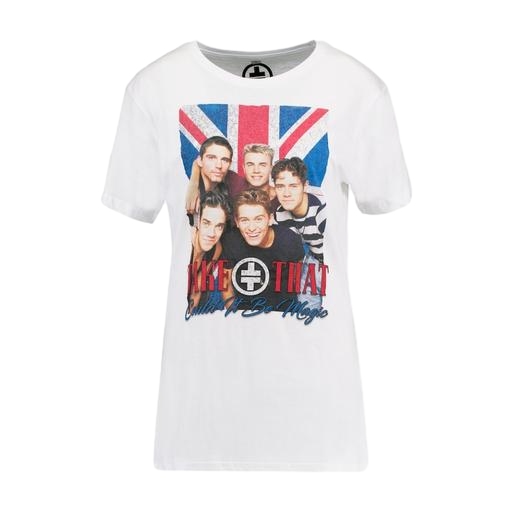
nickelback song group t-shirt, black brit t-shirt, frankie good tee, white background